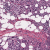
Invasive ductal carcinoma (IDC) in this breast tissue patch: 1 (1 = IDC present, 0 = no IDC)